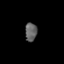
Tissue: skin
Cell type: Epithelial cells
Senescence score: 0.2361
Nuclear area (px): 216
Mean DAPI intensity: 96.778